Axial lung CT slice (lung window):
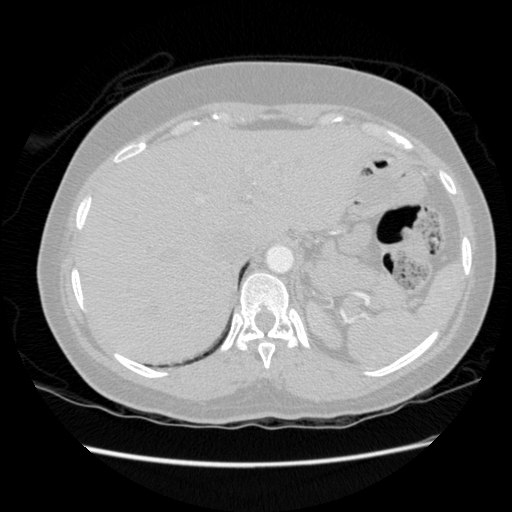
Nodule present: no